Question: How can I insert custom names for my bundled product options in the admin area?
Here is an image of what I mean.

I want to be able able to insert custom names for these product options.
Is there a way to do it?
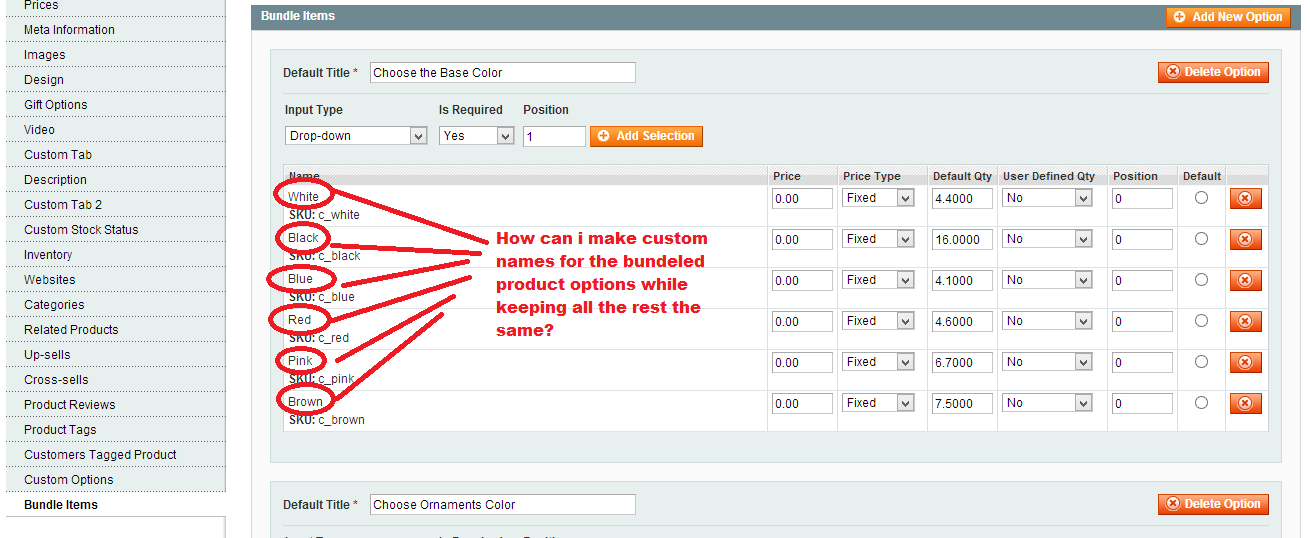
Answer: I have setup a Cloud Account (<URL> and it's pretty straight forward:
'''
Catalog > Attributes
'''
all you need is to create and set those there, as the Colors in your image are called
you can always see how <URL> or as I said above, just navigate to 'Catalog > Attributes > Manage Attributes' or 'Catalog > Attributes > Manage Attributes Sets'
You should see a demo or buy a book about Magento (their manual helps a lot) if you don't know what are this really standard piece of a product customization.